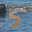
Label: 5